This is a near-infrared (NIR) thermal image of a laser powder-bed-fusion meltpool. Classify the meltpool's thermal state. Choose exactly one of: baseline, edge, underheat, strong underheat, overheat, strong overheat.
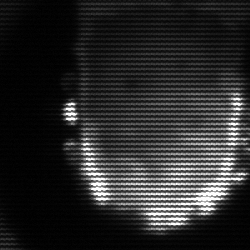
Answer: baseline